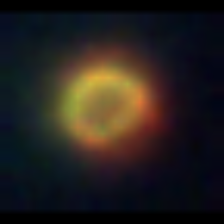
Taxon: NanoPlankton
Group: Other